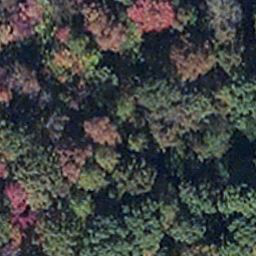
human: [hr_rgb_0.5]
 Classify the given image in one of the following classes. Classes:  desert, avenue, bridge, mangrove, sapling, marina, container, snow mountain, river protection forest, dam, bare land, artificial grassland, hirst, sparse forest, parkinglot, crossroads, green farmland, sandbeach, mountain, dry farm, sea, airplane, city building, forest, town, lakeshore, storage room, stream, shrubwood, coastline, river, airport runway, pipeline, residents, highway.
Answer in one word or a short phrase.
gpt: mangrove